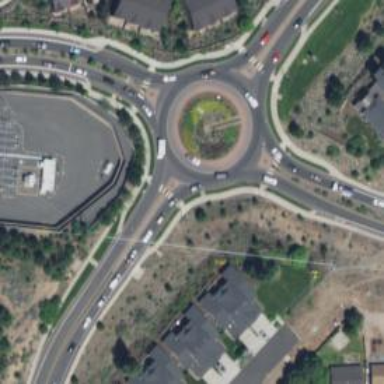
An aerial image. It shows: Asphalt road that is secondary route leading to roundabout.